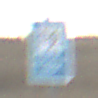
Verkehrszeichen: Verkehrshelfer
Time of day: SunriseSunset
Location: Outdoor (RoadRail)
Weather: PartlyCloudy
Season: NotSpecified
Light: Natural